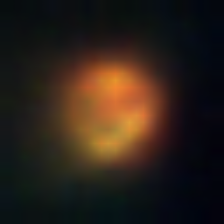
Taxon: NanoPlankton
Group: Other